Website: walmart
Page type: customer-info-address
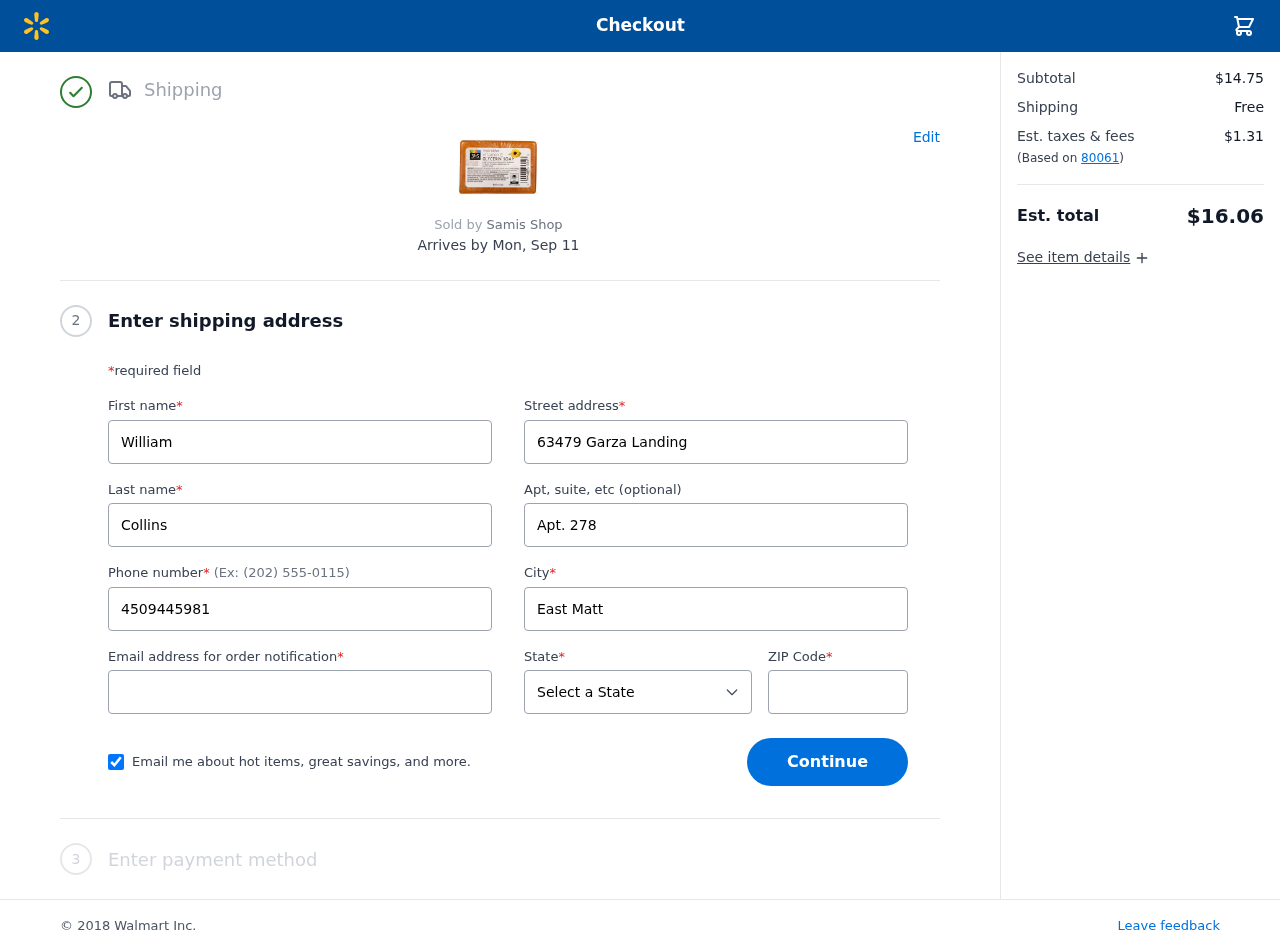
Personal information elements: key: PII_CITY
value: East Matthewland
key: PII_EMAIL
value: william.collins@gmail.com
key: PII_FIRSTNAME
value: William
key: PII_LASTNAME
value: Collins
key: PII_PHONE
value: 4509445981
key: PII_POSTCODE
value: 80061
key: PII_STATE
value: Oregon
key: PII_STREET
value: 63479 Garza Landing
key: PII_STREET2
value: Apt. 278
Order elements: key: ORDER_DELIVERY_DATE
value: Mon, Sep 11
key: ORDER_SUBTOTAL
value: $14.75
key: ORDER_SHIPPING_COST
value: Free
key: ORDER_TAX
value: $1.31
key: ORDER_TOTAL
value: $16.06